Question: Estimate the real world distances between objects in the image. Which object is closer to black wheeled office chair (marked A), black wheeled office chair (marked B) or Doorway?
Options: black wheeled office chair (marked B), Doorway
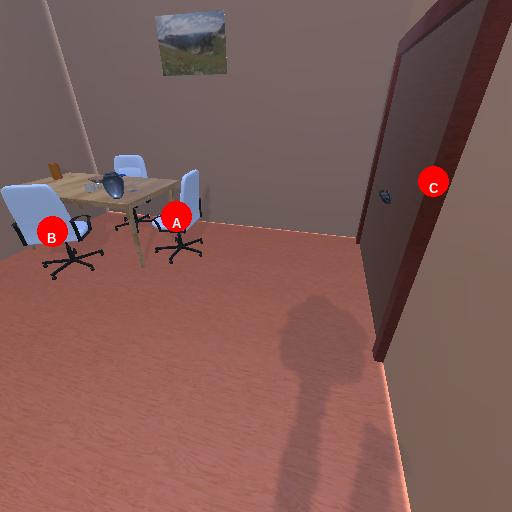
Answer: black wheeled office chair (marked B)